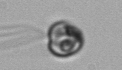
Label: flagellate_morphotype1